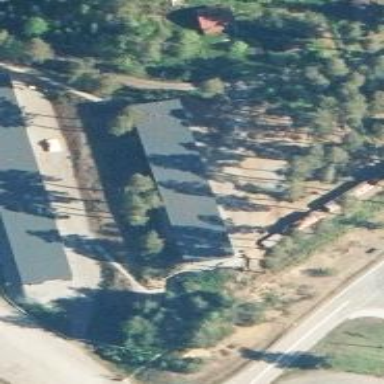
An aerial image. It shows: Historic tank.